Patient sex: M
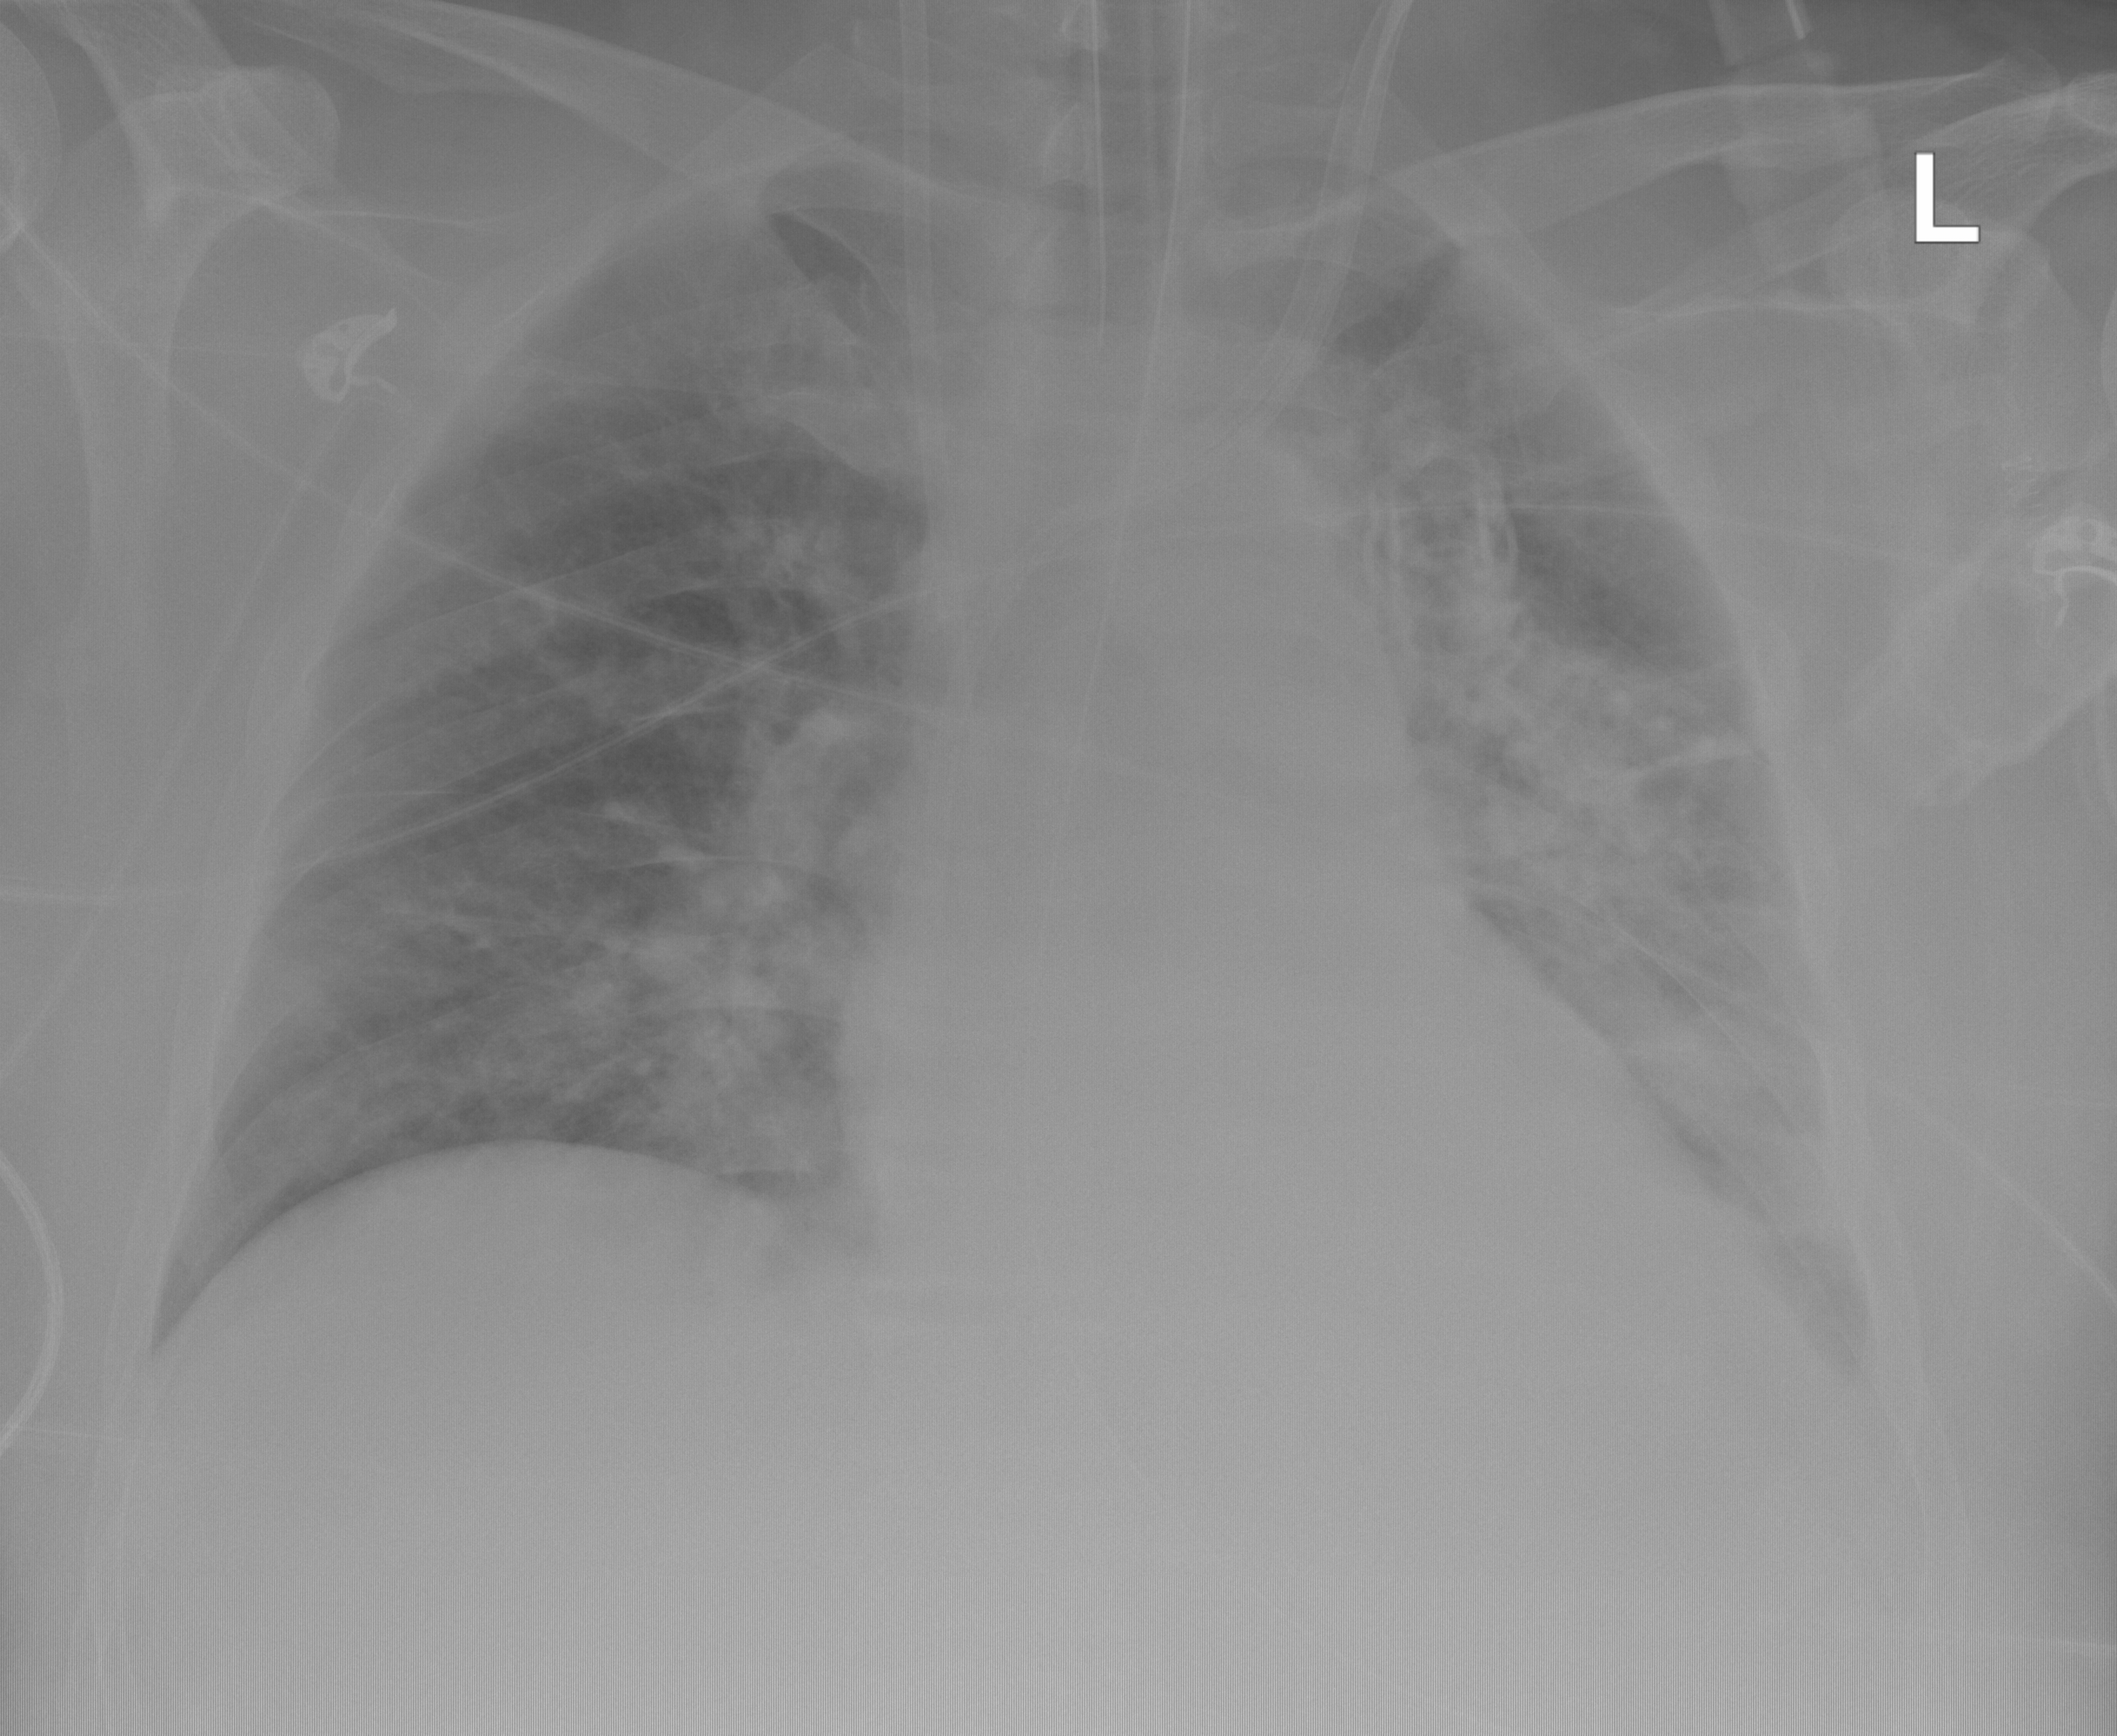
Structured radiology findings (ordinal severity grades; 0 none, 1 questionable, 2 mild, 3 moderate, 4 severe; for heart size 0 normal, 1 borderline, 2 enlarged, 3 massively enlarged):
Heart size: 0
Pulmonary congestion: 0
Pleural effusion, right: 0
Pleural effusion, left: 2
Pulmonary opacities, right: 2
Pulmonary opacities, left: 3
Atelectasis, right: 0
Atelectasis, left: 2